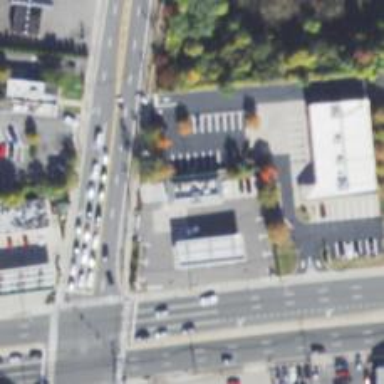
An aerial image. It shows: Convenience shop.